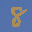
Label: 8